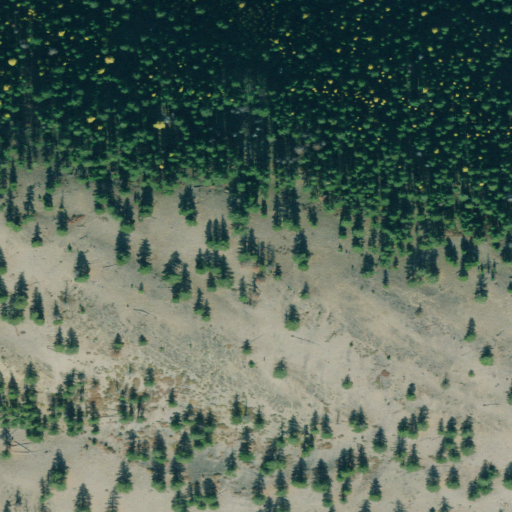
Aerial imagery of mountain in Montana named Lightning Peak containing shrub, evergreen forest, and grassland